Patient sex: M
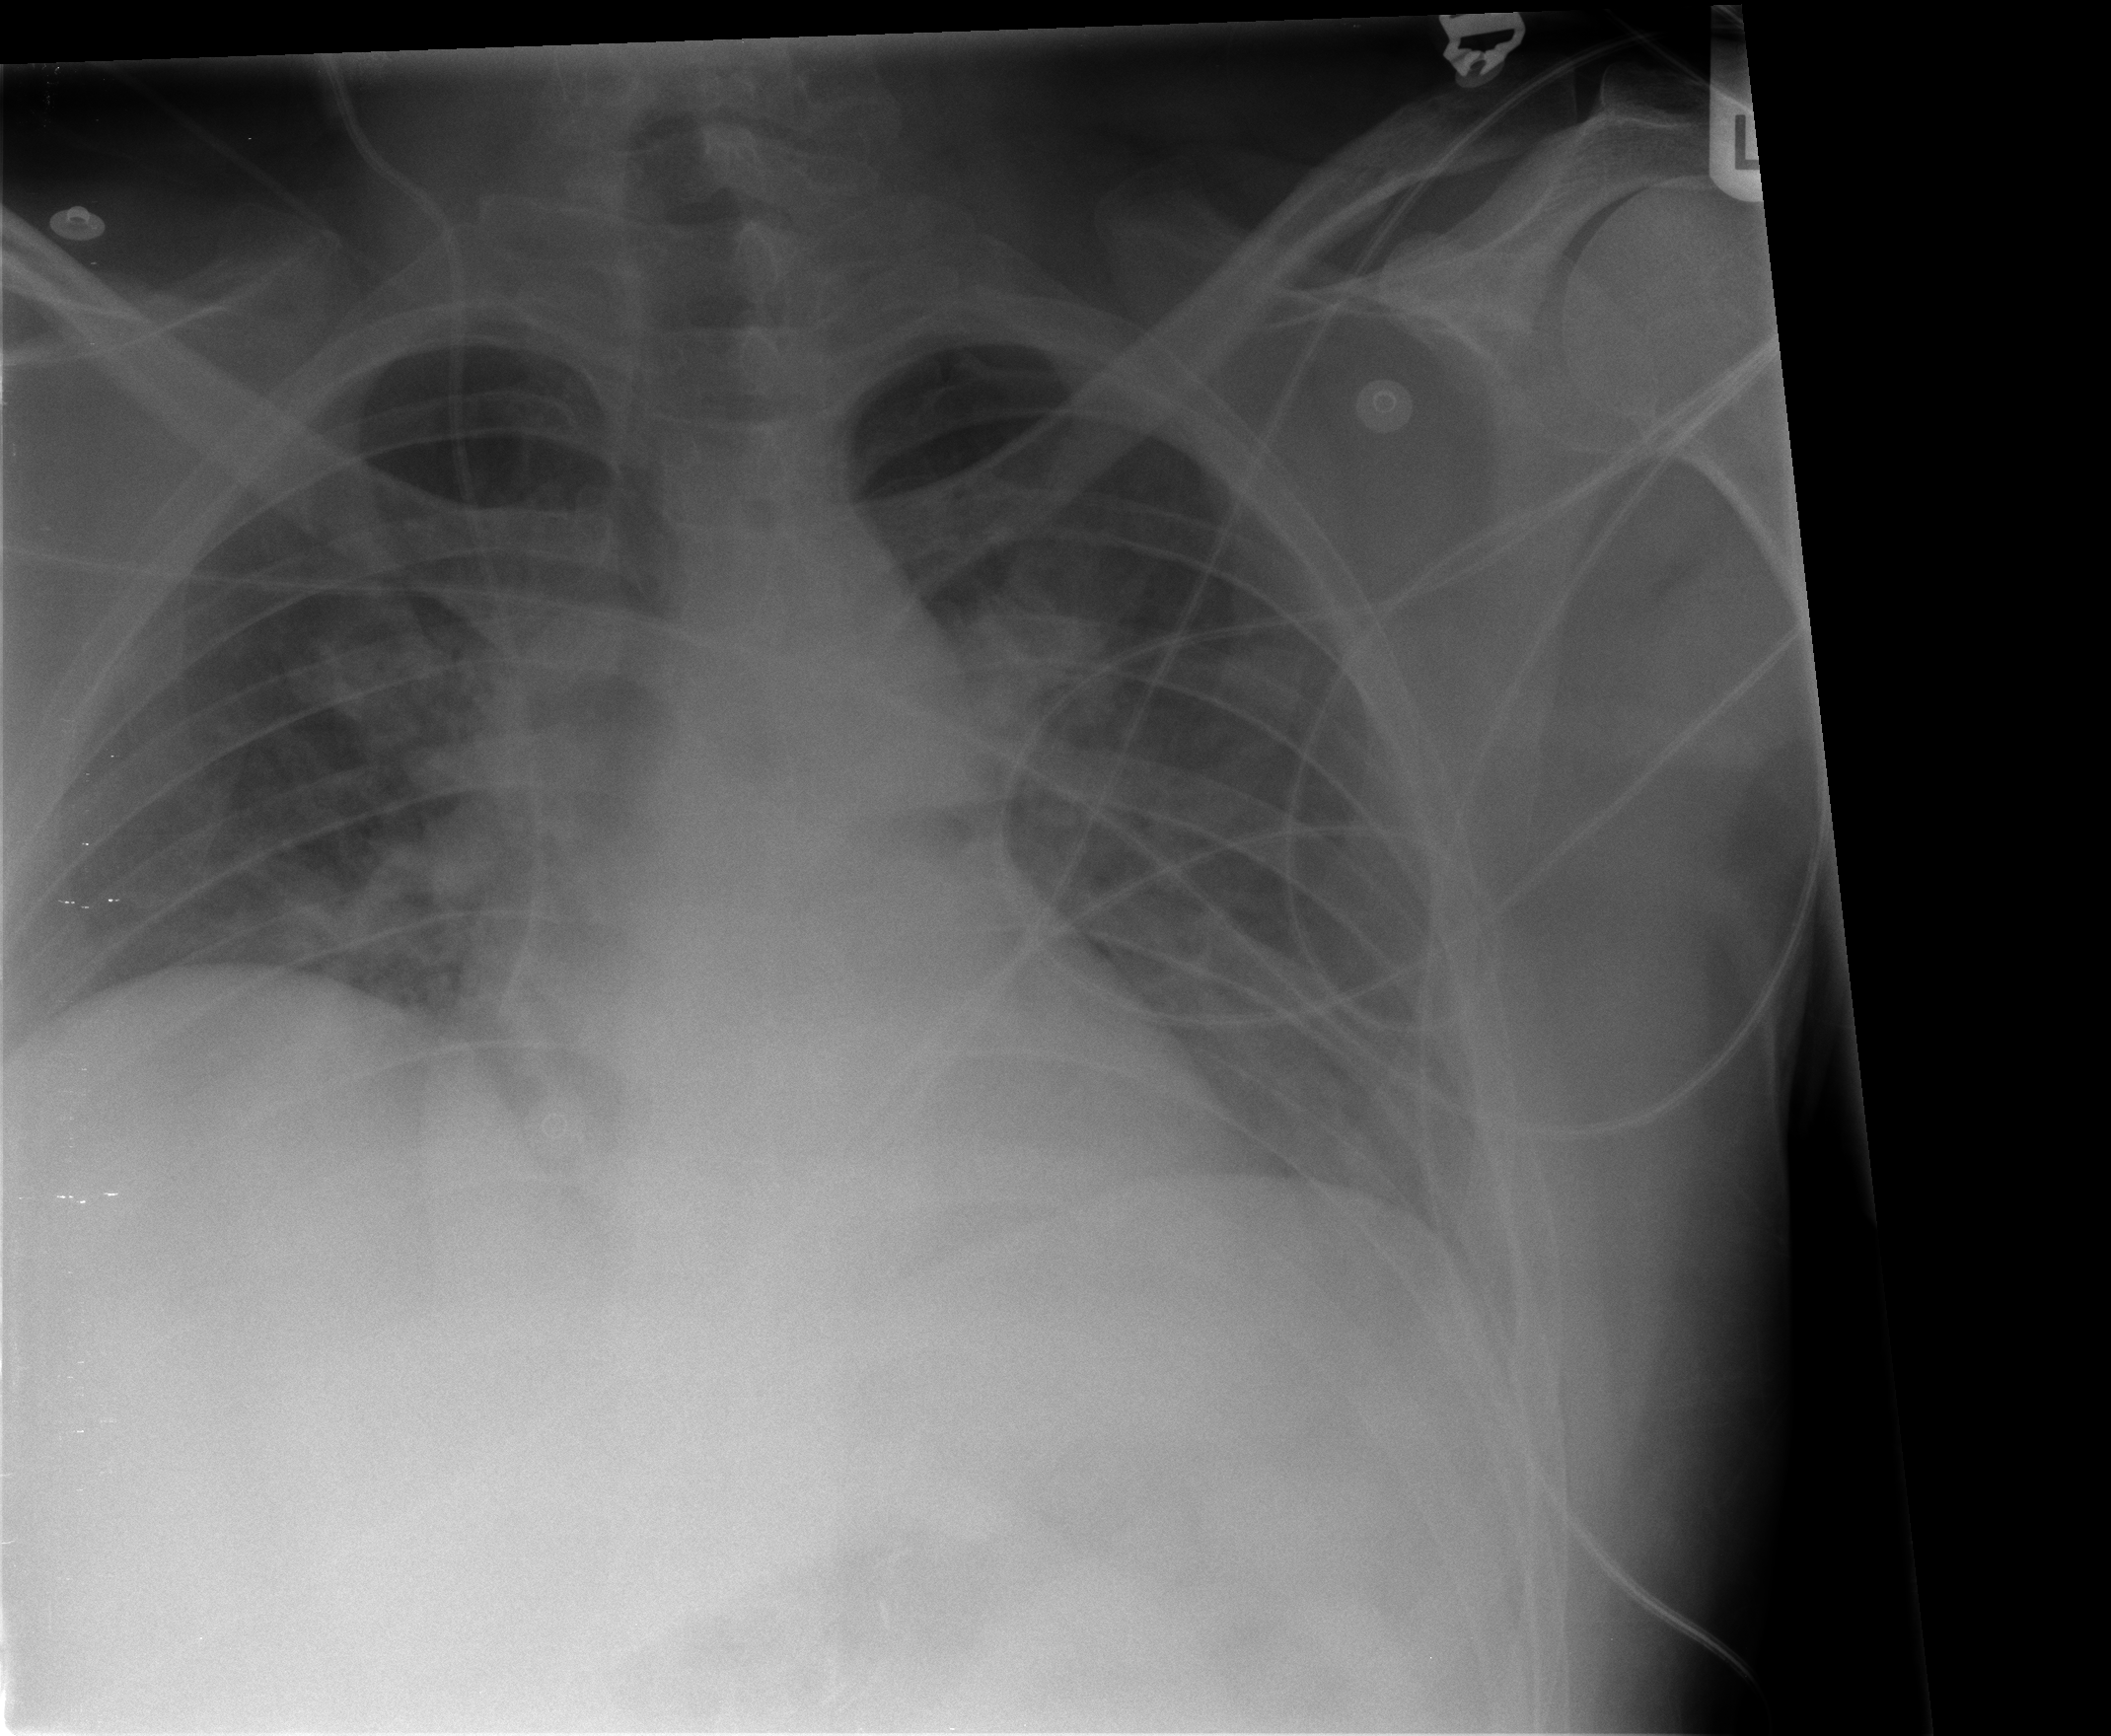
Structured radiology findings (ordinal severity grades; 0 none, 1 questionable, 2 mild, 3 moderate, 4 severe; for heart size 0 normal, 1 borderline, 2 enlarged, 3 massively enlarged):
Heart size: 0
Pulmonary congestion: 0
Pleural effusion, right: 0
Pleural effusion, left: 0
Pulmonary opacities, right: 0
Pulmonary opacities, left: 0
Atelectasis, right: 2
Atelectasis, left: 2